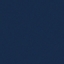
Land use / land cover: SeaLake